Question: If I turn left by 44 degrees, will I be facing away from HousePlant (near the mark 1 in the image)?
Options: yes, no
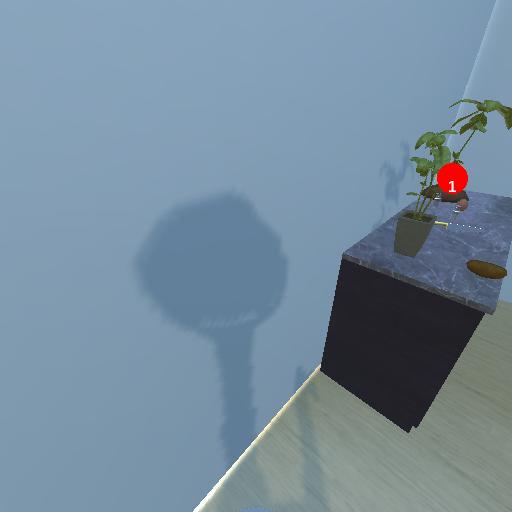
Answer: yes